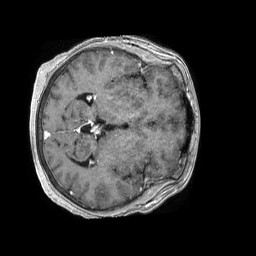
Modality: T1w
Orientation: axial
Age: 59
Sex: female
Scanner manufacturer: philips
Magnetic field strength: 1.5 T
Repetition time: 0.007774 s
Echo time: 0.003535 s